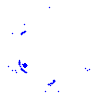
Particle: electron